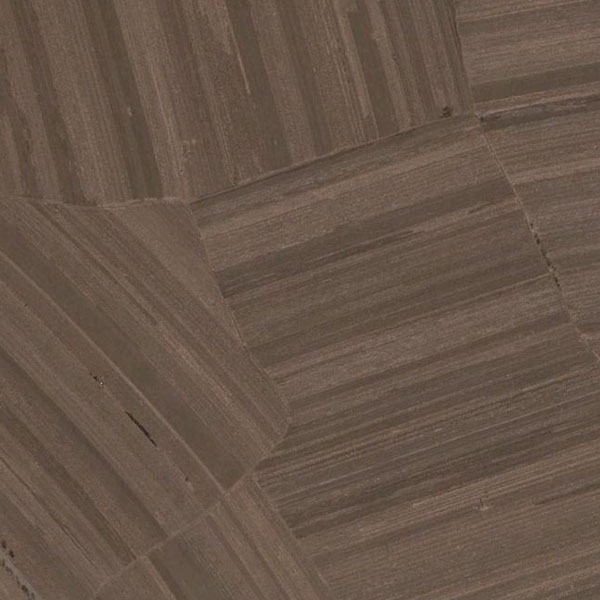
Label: Farmland